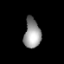
Tissue: lung
Cell type: Endothelial cells
Senescence score: 0.5998
Nuclear area (px): 484
Mean DAPI intensity: 151.157